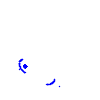
Particle: kaon